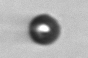
Label: bead